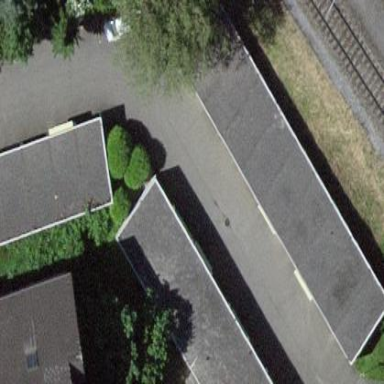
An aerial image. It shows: Garage.